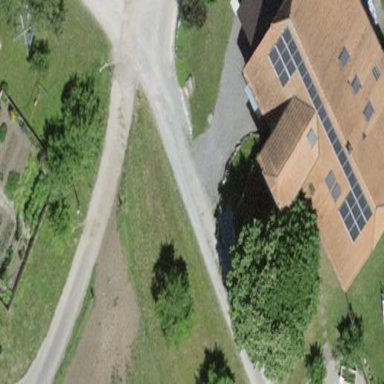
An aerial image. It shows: Farm building.